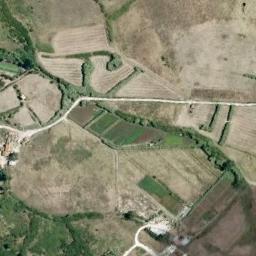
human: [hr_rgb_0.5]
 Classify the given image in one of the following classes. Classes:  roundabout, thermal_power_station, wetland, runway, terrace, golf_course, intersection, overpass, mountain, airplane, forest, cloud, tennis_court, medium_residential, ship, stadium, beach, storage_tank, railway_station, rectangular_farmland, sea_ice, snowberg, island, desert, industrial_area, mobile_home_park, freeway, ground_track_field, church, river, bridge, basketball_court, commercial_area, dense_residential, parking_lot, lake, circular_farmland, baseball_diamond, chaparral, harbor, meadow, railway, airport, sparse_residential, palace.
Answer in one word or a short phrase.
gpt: rectangular_farmland